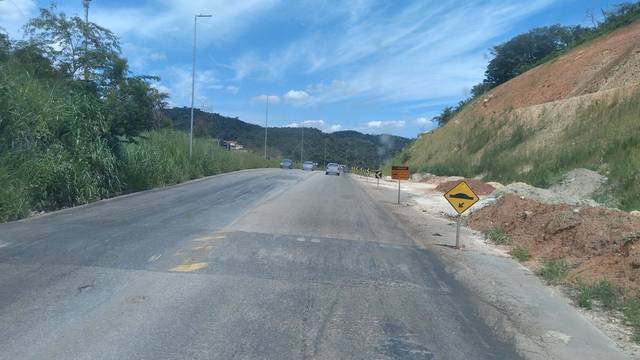
Region: Brazil
Coordinates: -19.877, -43.861